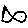
Label: fish